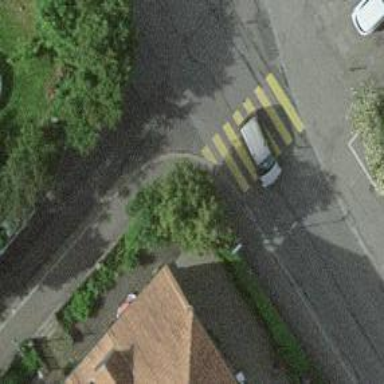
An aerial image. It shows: Post box is visible.